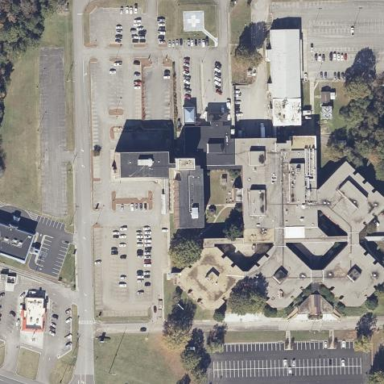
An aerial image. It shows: Healthcare facility identified as hospital.